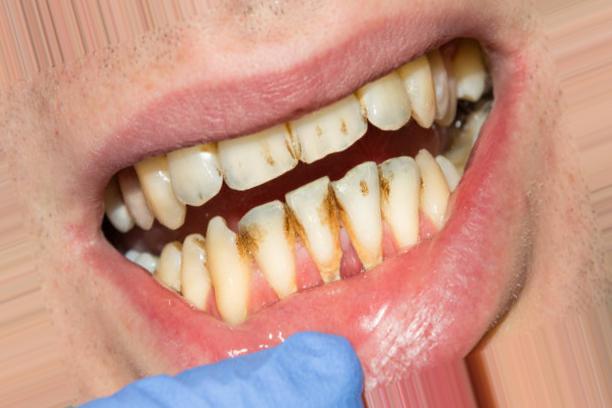
Condition: Caries